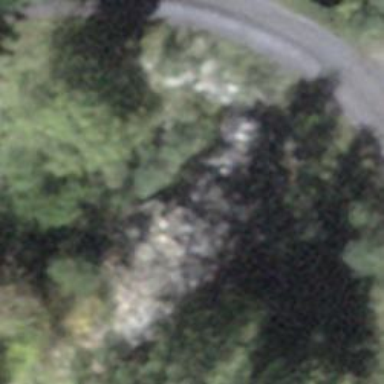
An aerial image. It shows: Culvert tunnel.